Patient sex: F
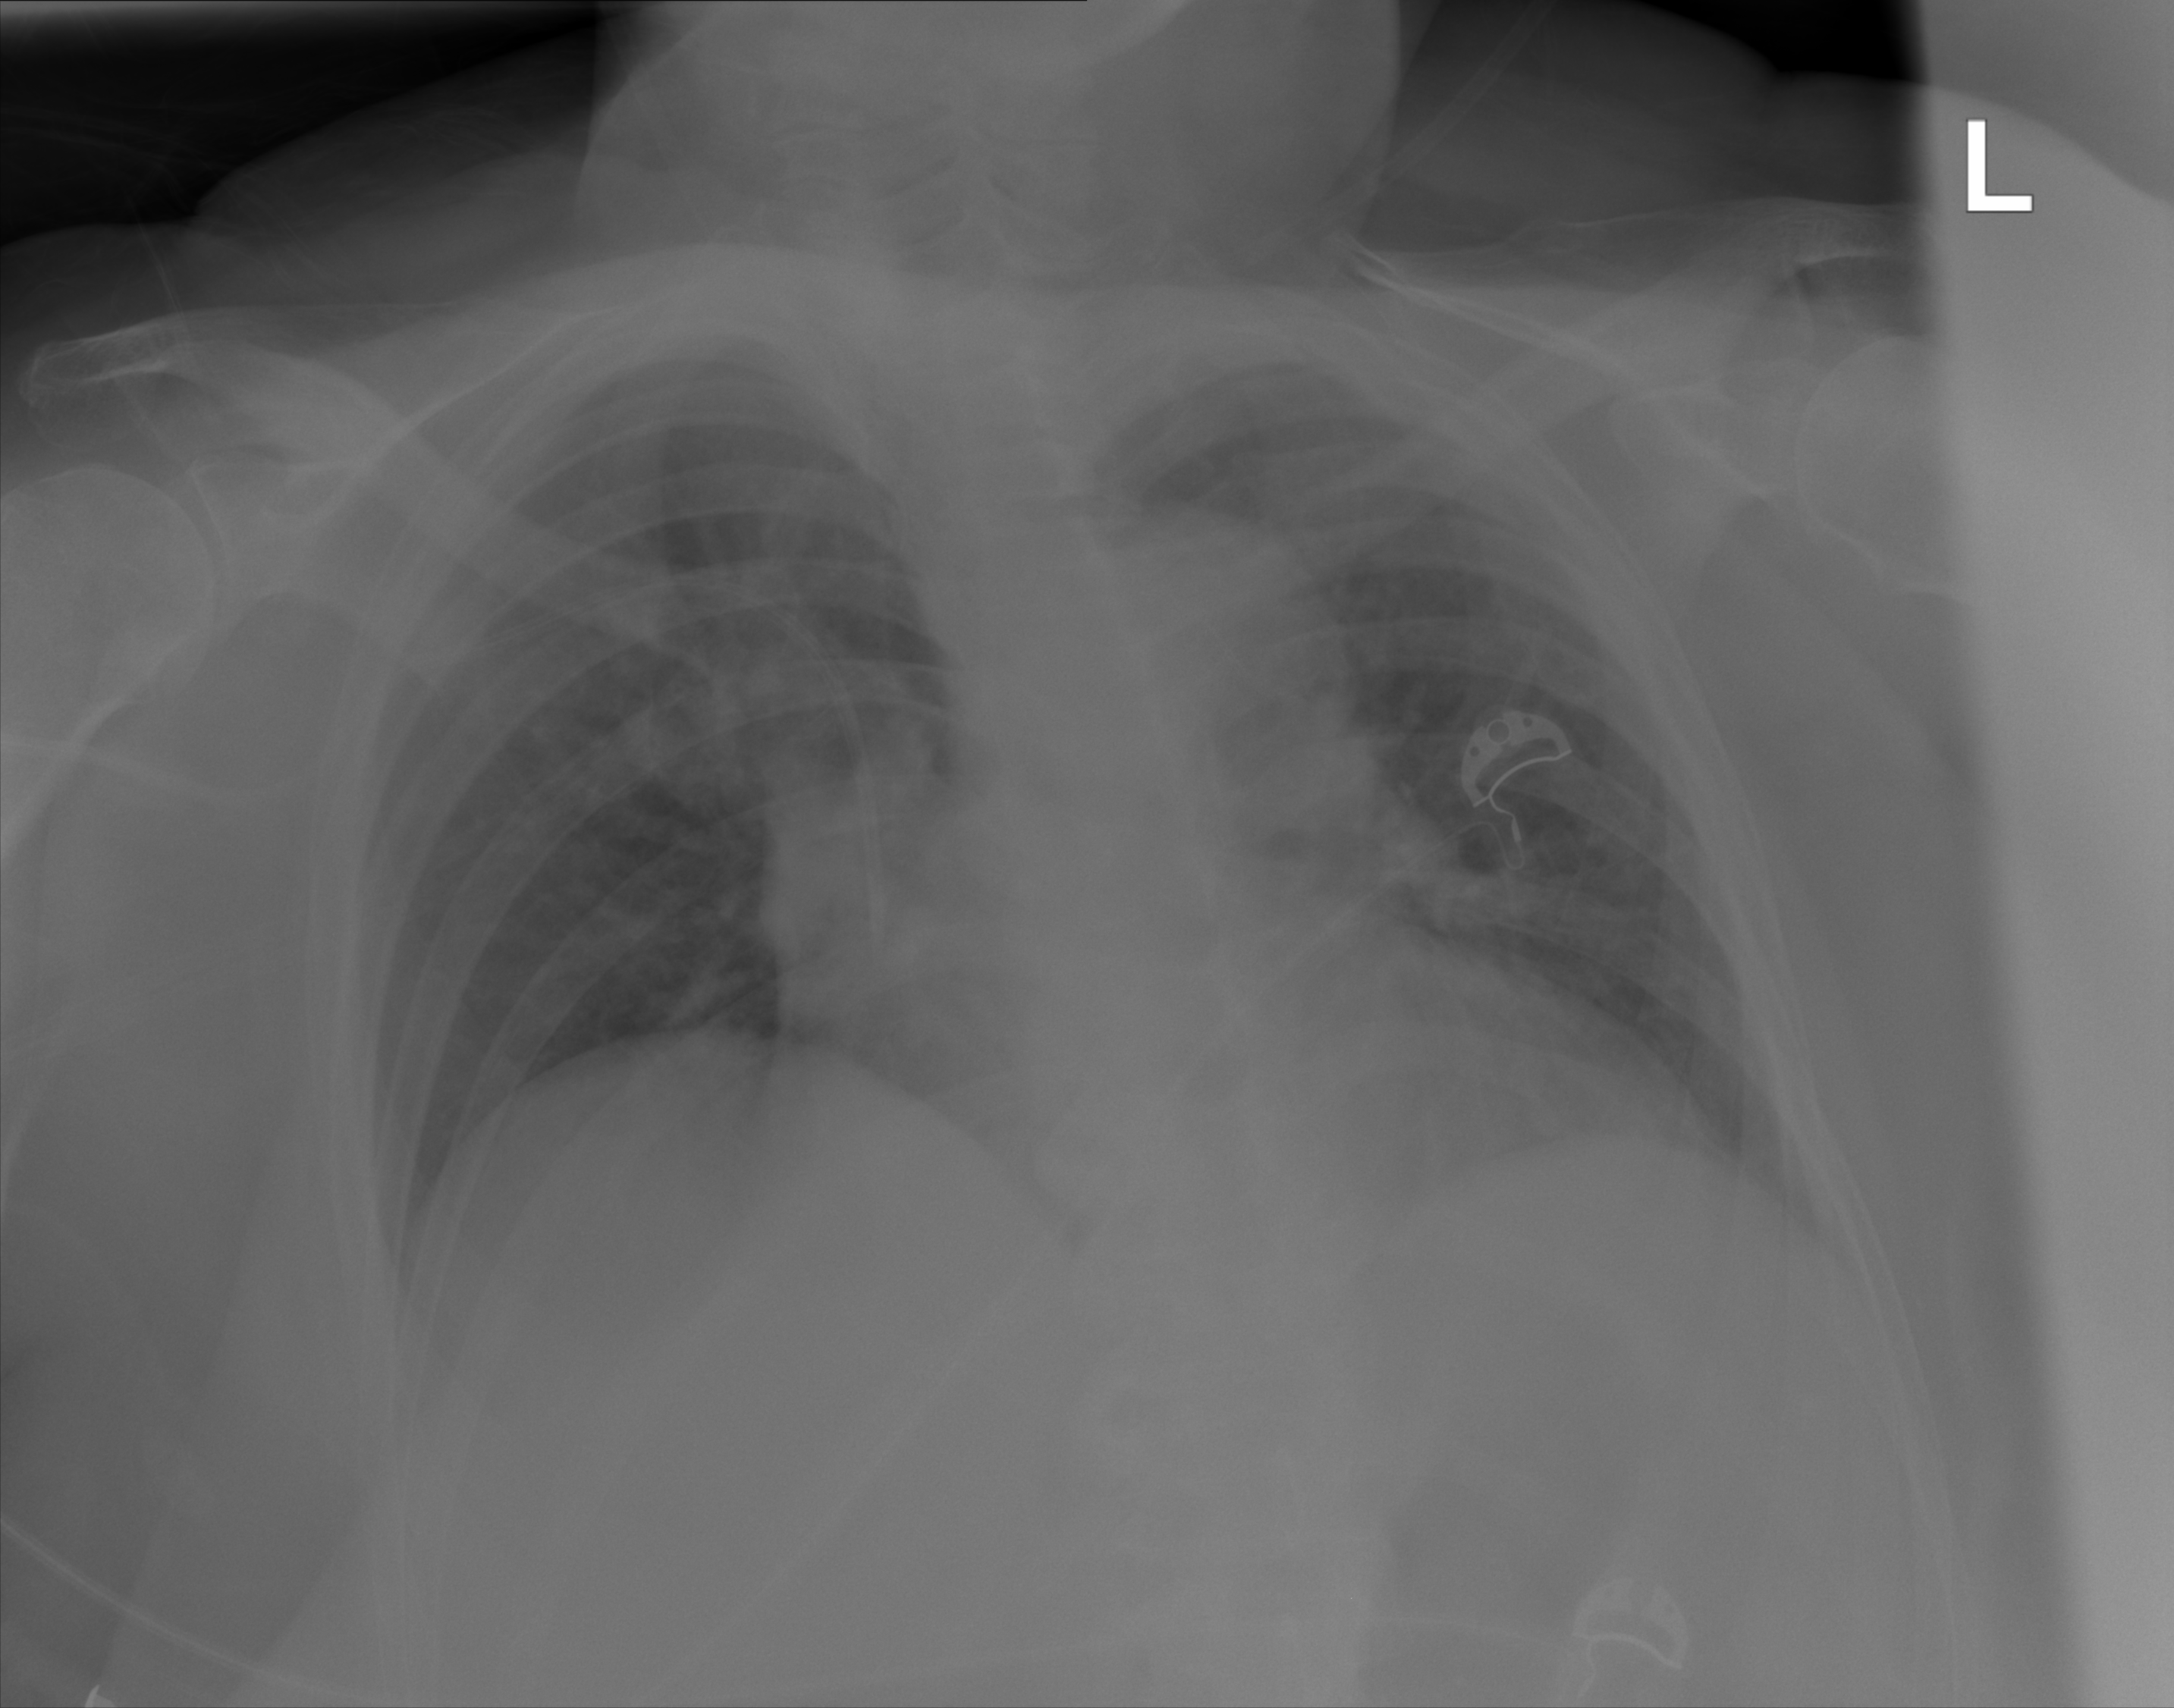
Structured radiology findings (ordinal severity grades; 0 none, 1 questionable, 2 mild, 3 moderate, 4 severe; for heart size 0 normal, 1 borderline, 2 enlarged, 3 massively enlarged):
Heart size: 2
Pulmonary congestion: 2
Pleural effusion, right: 0
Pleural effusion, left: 0
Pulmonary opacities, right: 0
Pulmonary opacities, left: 0
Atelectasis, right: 0
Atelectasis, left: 2